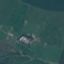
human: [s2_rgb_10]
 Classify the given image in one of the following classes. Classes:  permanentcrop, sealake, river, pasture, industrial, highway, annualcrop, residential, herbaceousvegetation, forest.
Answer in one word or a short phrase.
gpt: Pasture